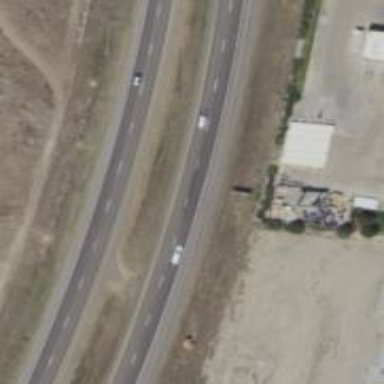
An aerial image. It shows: Motorway.